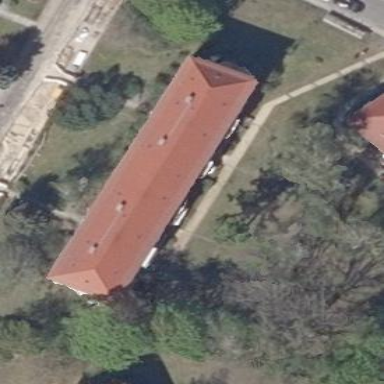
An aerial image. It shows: Historic apartment building with hipped red roof made of roof tiles.